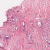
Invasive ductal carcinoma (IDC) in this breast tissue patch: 1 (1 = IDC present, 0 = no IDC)